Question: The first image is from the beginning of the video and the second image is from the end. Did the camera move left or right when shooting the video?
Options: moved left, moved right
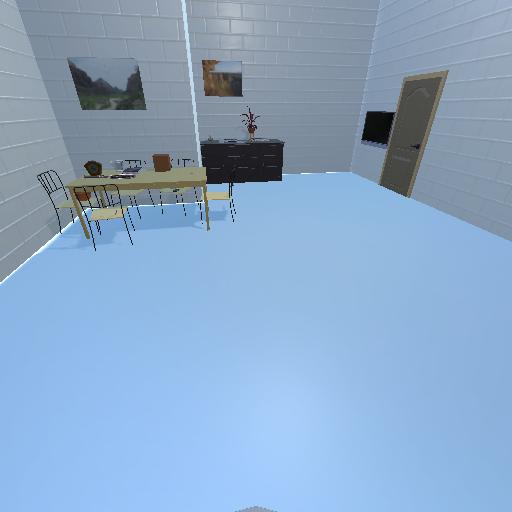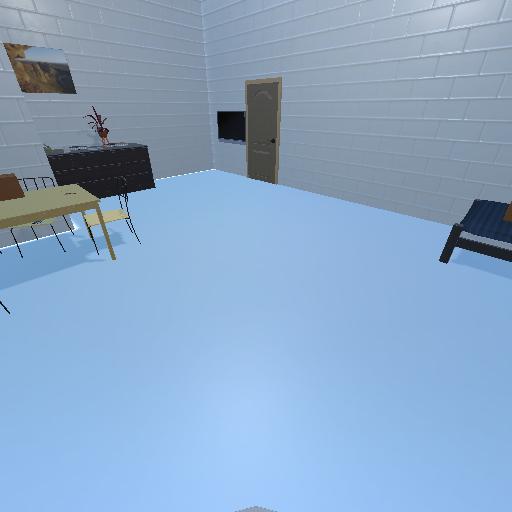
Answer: moved left